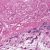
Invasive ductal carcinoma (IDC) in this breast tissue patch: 0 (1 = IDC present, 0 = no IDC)